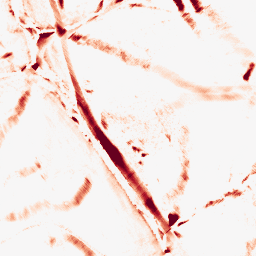
Category: morphological
Decomposition family: morphological_diamond
Decomposition parameters: operation: opening
radius: 10
Upsampling method: lanczos
Upsampling parameters: scale: 2
Upsampling scale: 2